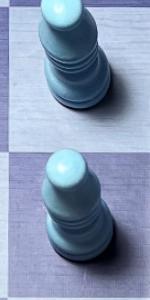
Label: Bishop_White